Interaction volume radius: 10 \u00c5
Interaction volume height: 15 \u00c5
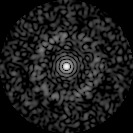
Disorder parameter: 0.8554